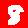
Digit: 8